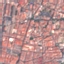
Land use / land cover class: Residential